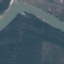
Label: River